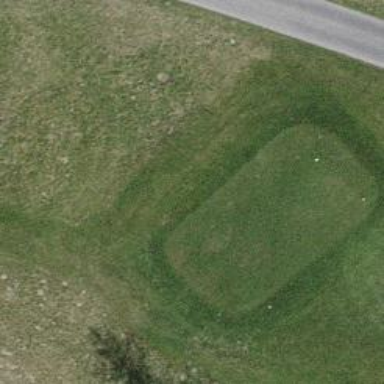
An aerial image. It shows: Golf tee on grassy land.